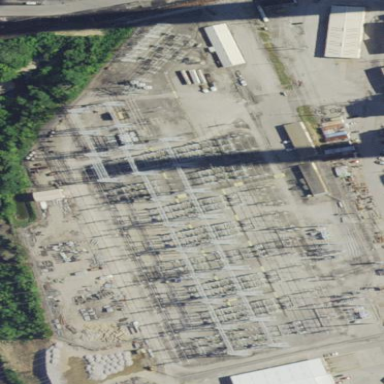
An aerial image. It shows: Power substation.